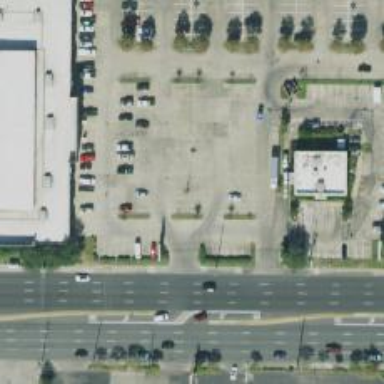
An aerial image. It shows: Parking space is available.